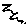
Label: zigzag